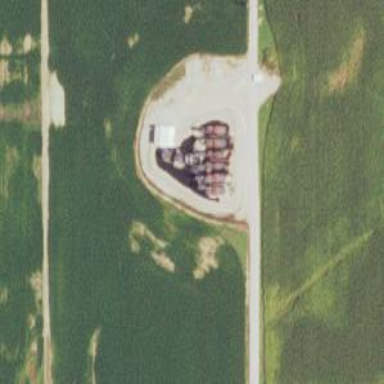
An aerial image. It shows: Storage tank that is man-made.